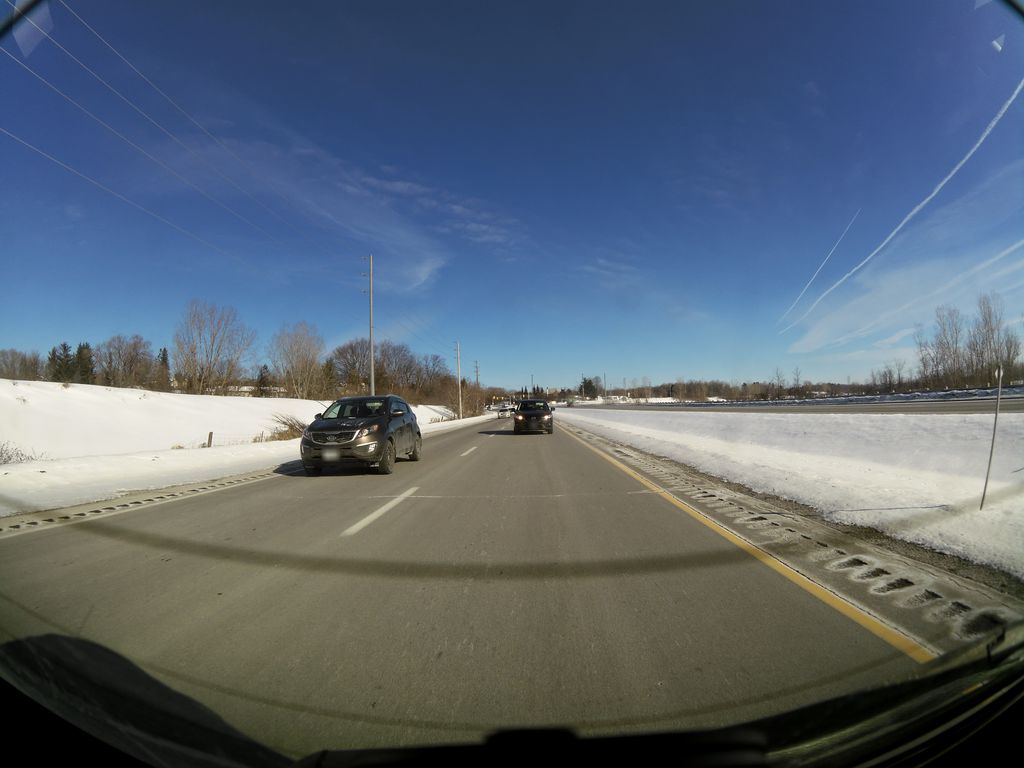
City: ottawa-gatineau